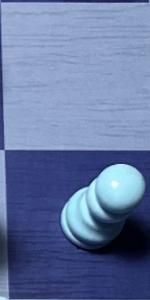
Label: Pawn_White